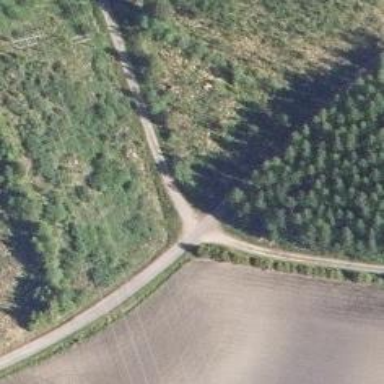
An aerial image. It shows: Unclassified road.